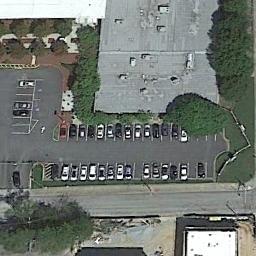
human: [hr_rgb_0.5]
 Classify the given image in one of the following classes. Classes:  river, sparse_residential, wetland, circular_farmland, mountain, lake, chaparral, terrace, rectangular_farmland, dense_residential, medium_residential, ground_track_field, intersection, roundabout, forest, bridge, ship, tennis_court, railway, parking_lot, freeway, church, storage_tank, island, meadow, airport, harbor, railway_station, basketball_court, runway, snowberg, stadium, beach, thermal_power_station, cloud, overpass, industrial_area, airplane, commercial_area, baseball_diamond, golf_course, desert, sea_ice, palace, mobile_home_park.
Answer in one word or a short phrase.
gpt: parking_lot